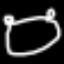
Label: frog